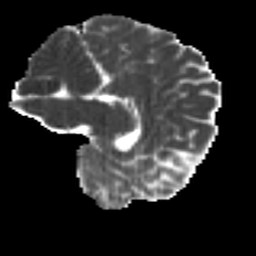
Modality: MD
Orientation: sagittal
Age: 27
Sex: male
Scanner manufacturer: ge
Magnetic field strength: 3 T
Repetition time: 7.8 s
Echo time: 0.0606 s